Question: I am trying to parse text to extract only the lists of usernames in between the semicolons. Below are the logs and code.
Relevant Server Side Code:
'''
function getChats(position,row){
var sheet = SpreadsheetApp.openById("1pIC6Lyx4Q0ZjEA5GURZ3gA5qLmUJ0_7yGPJQmr6-GnQ");
var subsheet = sheet.getSheetByName("Accounts");
var row3 = Number(row);
var row2 = parseInt(row3);
var row = String(row2);
var range = ('S' + row);
var value = subsheet.getRange(range).getValue();
Logger.log(value + ", " + row);
Logger.log(position + ", " + (position - 1));
var pos1 = value.indexOf(";",position - 1);
var pos2 = value.indexOf(";",position);
var content = value.slice(pos1 + 1,pos2);
Logger.log(pos1 + " " + pos2 + " " + content);
return content;
}
'''
Relevant Client Side Code:
'''
function repeater(openChats){
alert("Open Chats: " + openChats);
for (i = 1; i <= Number(openChats); i++){
alert("Repetition: " + i);
google.script.run
.withSuccessHandler(displayChatOptions)
.getChats(i*2,sessionStorage.getItem('row'));
//API call above is supposed to run for ever for-loop iteration.
}
if (Number(openChats) >= 10){
var link = document.createElement("BUTTON");
link.id = "newChatOption";
link.innerHTML = "Chat Limit Reached";
link.onclick = "alert('There is currently a limit of 10 chats per Echo Account due to how we handle you data. Updates in the future will enable unlimited chats per Echo Account.')";
link.className = 'button';
document.getElementById("sidenav").appendChild(link);
}
else{
var link = document.createElement("BUTTON");
link.id = "newChatOption";
link.innerHTML = "Create New Chat";
link.onclick = 'newChat()';
link.className = 'button';
document.getElementById("sidenav").appendChild(link);
document.getElementById("sidenav").appendChild(document.createElement("BR"));
}
chats = openChats;
}
'''
Logs:

For some reason, when the function is called from the client-side for the second time, it returns blank text instead of the second set of names. How can I fix this? The first time I call the function from the for-loop on the client-side, it returns what I want and works correctly. However, the second time I run the function, it returns '""' (empty string).
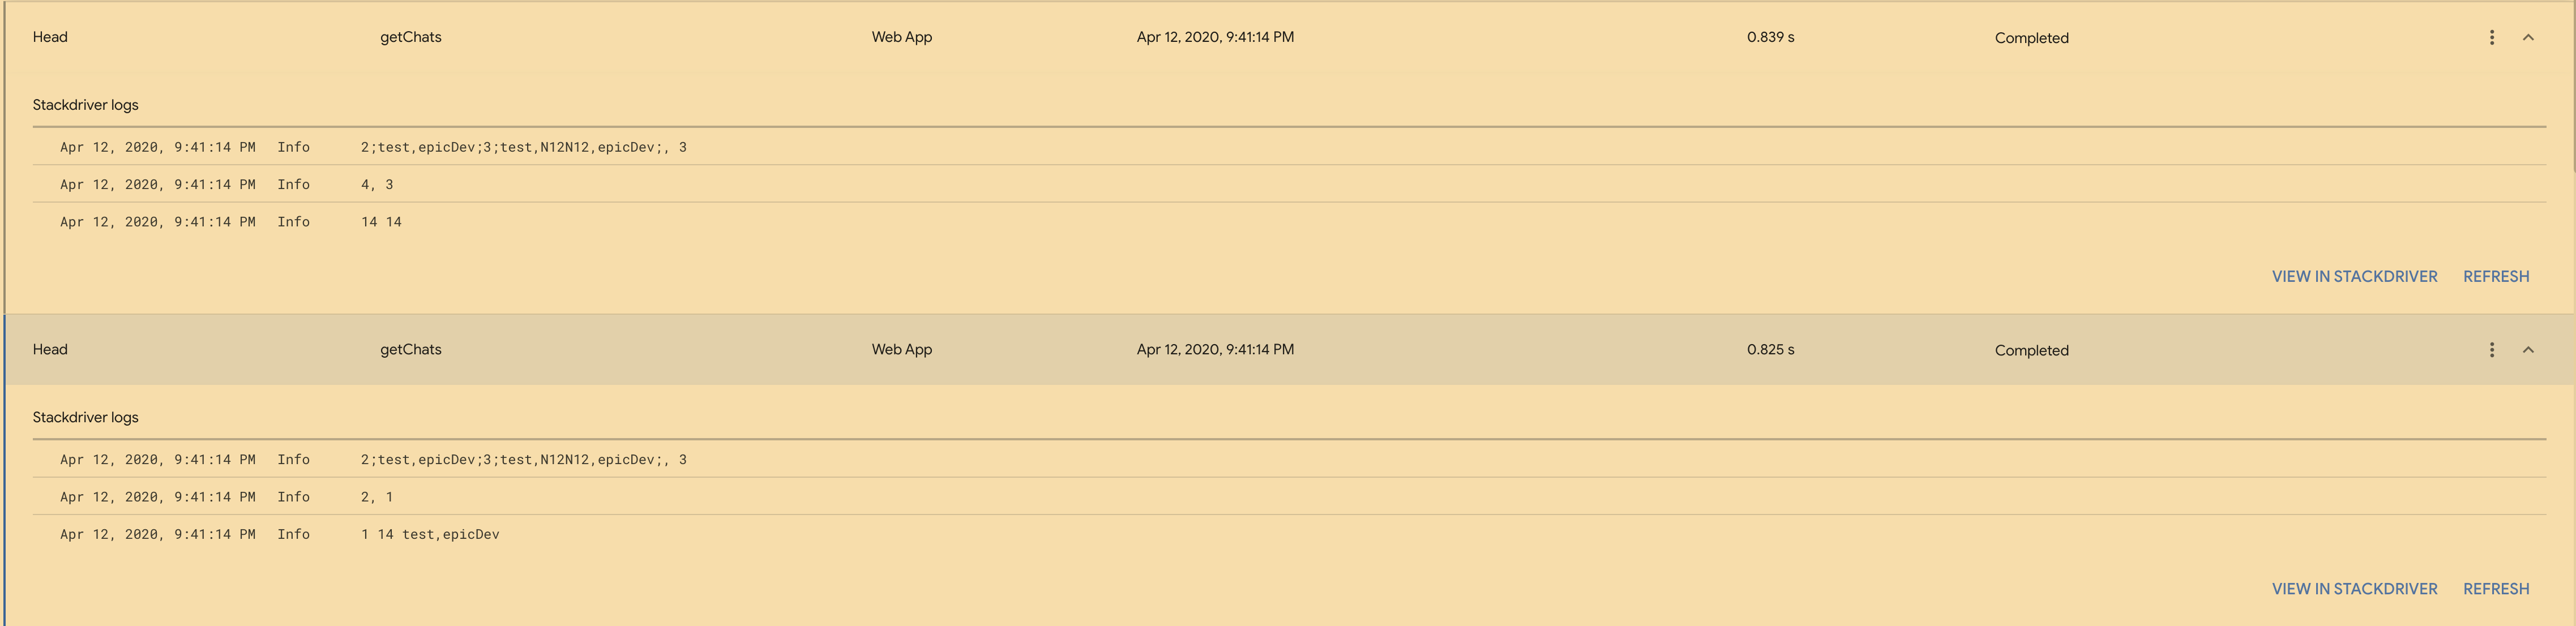
Answer: Quote from documentation:
> The google.script.run API allows 10 concurrent calls to server
functions.
<URL>
You have a 'google.script.run' call in a 'for' loop. Subsequent 'google.script.run' calls in the 'for' loop don't wait until the previous call is complete before making another call to the server. That results in multiple concurrent calls to the same server function.
What is happening, is that your client side code is running faster than the Google Apps Script server code is running, so before the server function 'getChats' has completed, it's being called again. And when that happens, the previous values in the variables get overwritten.
The server function 'getChats(position,row)' isn't running separate, individual instances of the function. Before the first run instance is complete, the function is being called again. You're trying to run multiple instances of the same function concurrently.
As indicated by the documentation quote, there can only be 10 concurrent calls to the server at a time. If you were calling 10 different function names, then that would be different. All 10 functions with different names would run independently. But, creating lots of identical functions with different names isn't a good solution.
You could use LockService.
Quote from documentation:
> Prevents concurrent access to sections of code. This can be useful
when you have multiple users or processes modifying a shared resource
and want to prevent collisions.
But depending upon how many times 'google.script.run' is called, and how long the code runs, you could run into hitting quota limits. There are short term and long term limits. Even if the code is under the long term limit, you could easily hit short term limits because of calling 'SpreadsheetApp.openById' multiple times in rapid succession.
So, what should you do?
You could pass all the data to the server function at once, instead of once on every loop.
'''
var arrayToSendToServer = [];
for (i = 1; i <= Number(openChats); i++){
console.log("Repetition: " + i);
arrayToSendToServer.push(sessionStorage.getItem('row'));
}
google.script.run
.withSuccessHandler(displayChatOptions)
.getChats(arrayToSendToServer);
'''
Then get the spreadsheet only once, and loop through the array, compiling data to send back. Then send the compiled data back.
This is just an example. I'm sure that it has errors in it. It's just for giving you an idea of what to do.
'''
function getChats(arrayOfData){
var content,pos1,pos2,range,value;
var dataToSendBack = [];
var sheet = SpreadsheetApp.openById("ABC_123");
var subsheet = sheet.getSheetByName("Accounts");
L = arrayOfData.length;
for (i=0;i<L;i++) {
range = ('S' + i.toString());
value = subsheet.getRange(range).getValue();
Logger.log(value + ", " + row);
Logger.log(position + ", " + (position - 1));
pos1 = value.indexOf(";",position - 1);
pos2 = value.indexOf(";",position);
content = value.slice(pos1 + 1,pos2);
Logger.log(pos1 + " " + pos2 + " " + content);
dataToSendBack.push(content);
}
return dataToSendBack;
}
'''